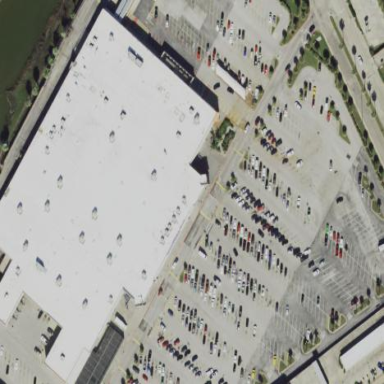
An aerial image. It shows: Parking area with surface.